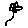
Label: flower